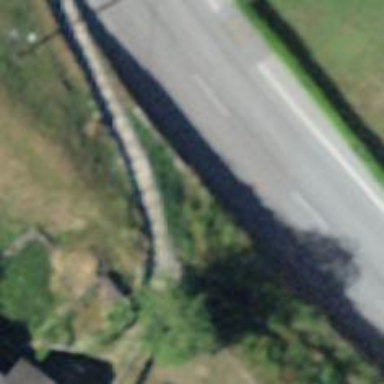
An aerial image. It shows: Steps with unpaved surface.